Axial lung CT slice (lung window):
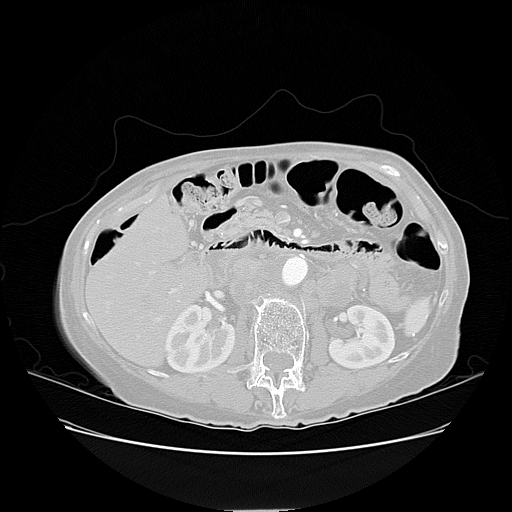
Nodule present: no